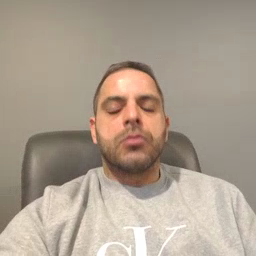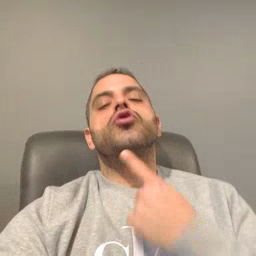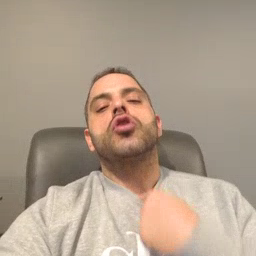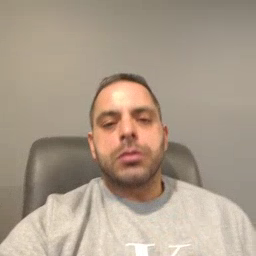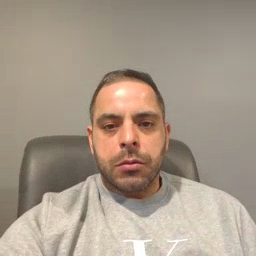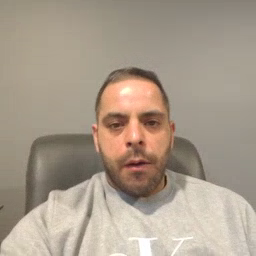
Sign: thirsty